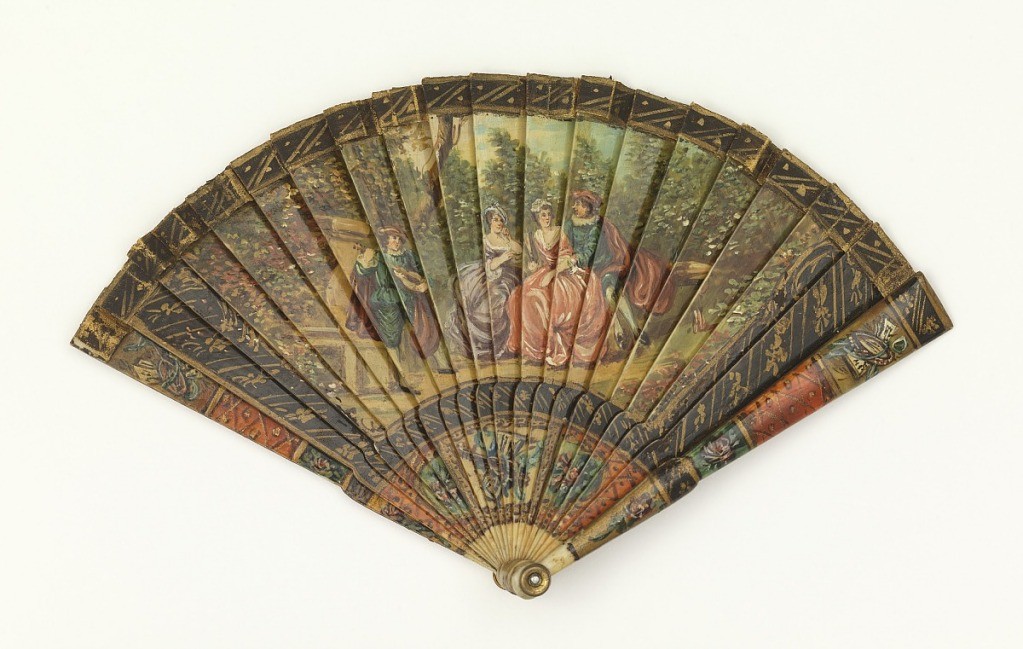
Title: Miniature brisé fan
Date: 19th century
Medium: Painted ivory sticks, silk ribbon, gilt rivet
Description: Miniature brisé fan. Painted ivory sticks. Obverse: figures in landscape with musician, flowers and gorge. Reverse: landscape with trees and distant mountain. Guards show trophies and lattice pattern. Gilding at rivet.